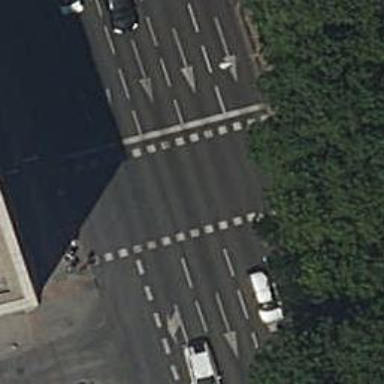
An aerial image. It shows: Asphalt footway with marked crossing equipped with traffic signals.